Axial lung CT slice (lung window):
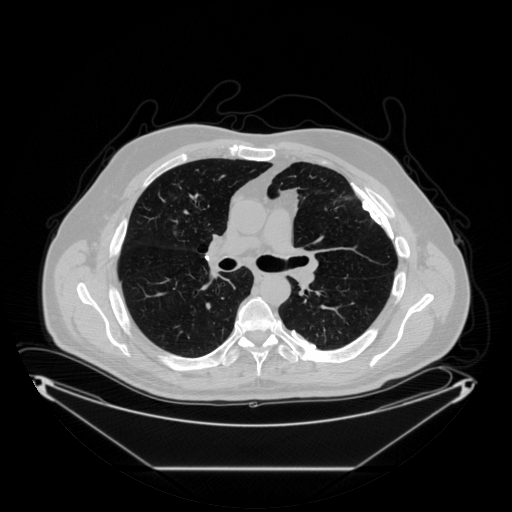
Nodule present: no